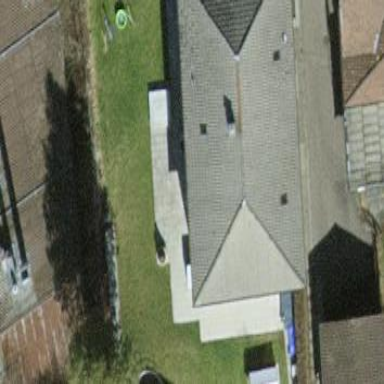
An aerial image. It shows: House with hipped roof.